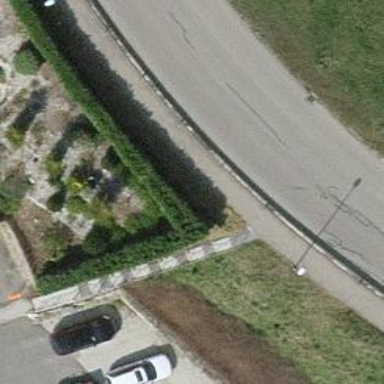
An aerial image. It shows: Road with steps.